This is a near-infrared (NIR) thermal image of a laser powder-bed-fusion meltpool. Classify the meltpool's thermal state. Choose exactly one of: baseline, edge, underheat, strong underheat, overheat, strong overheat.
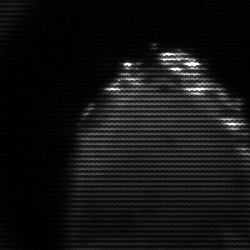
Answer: edge